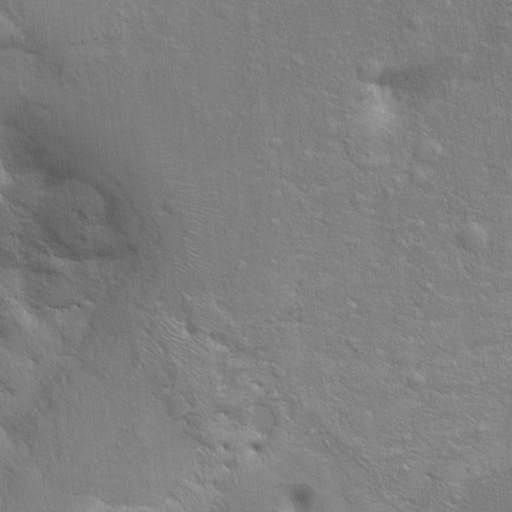
Objects detected: cone